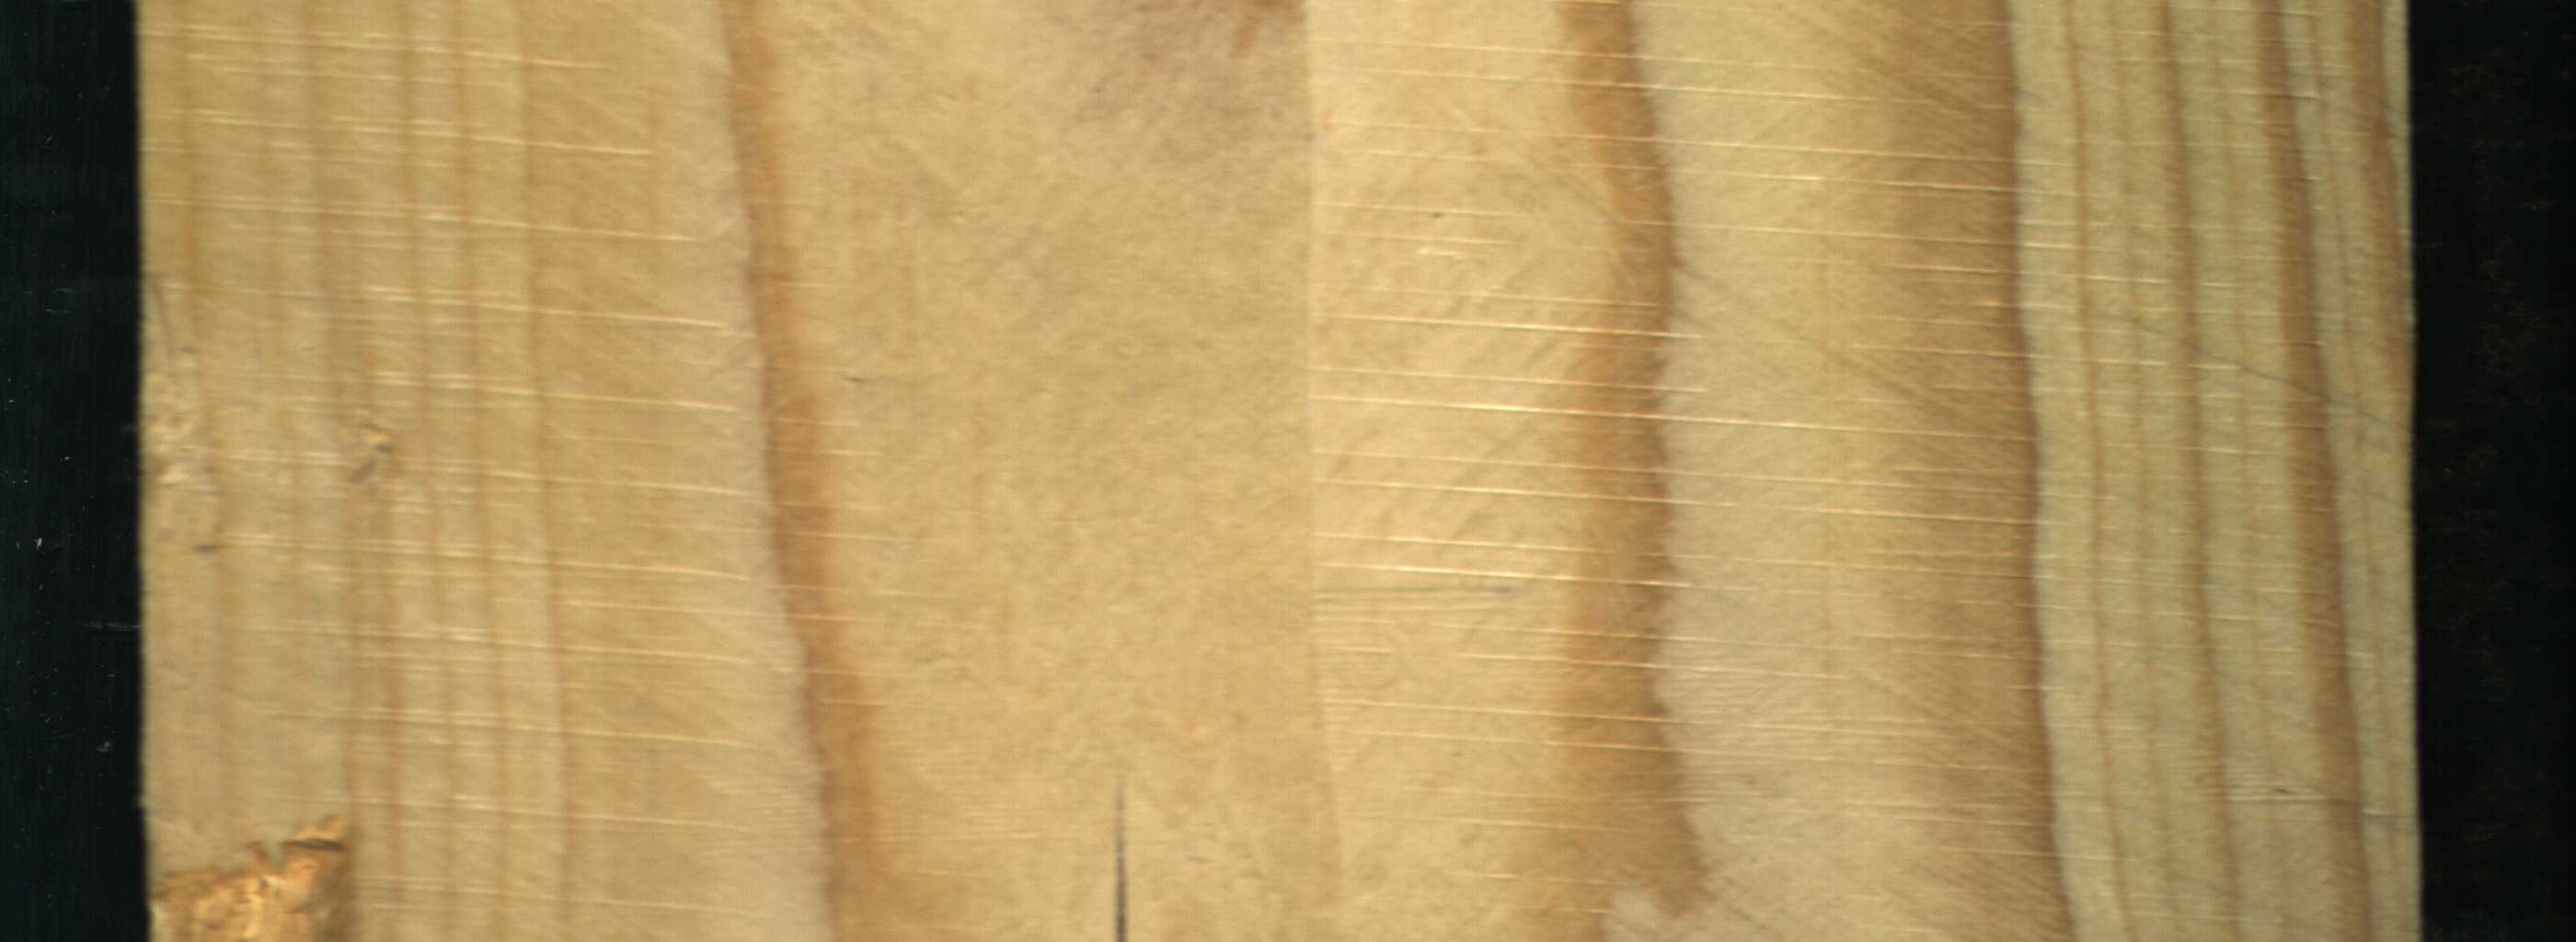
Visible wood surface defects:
resin
Crack